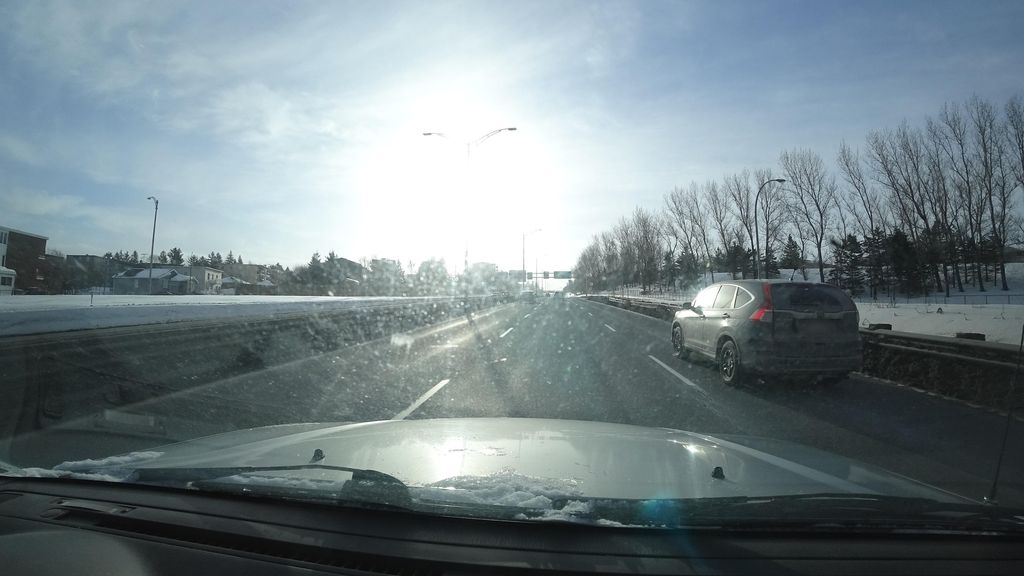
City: quebec_city